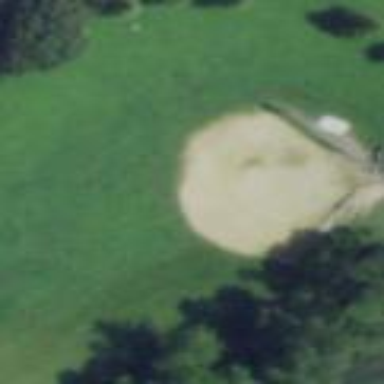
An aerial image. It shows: Baseball pitch for leisure and sports activities.